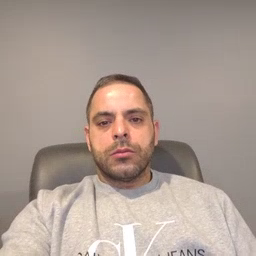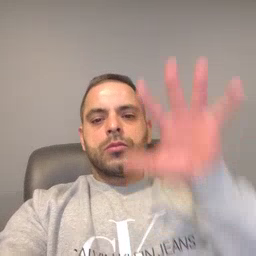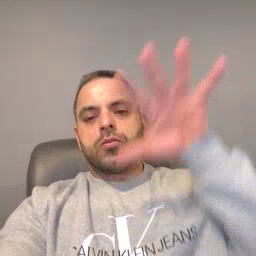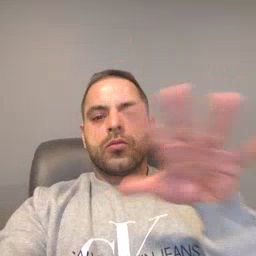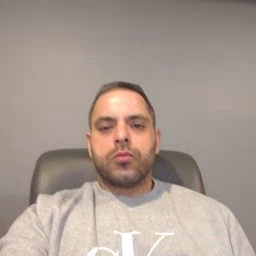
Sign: alligator